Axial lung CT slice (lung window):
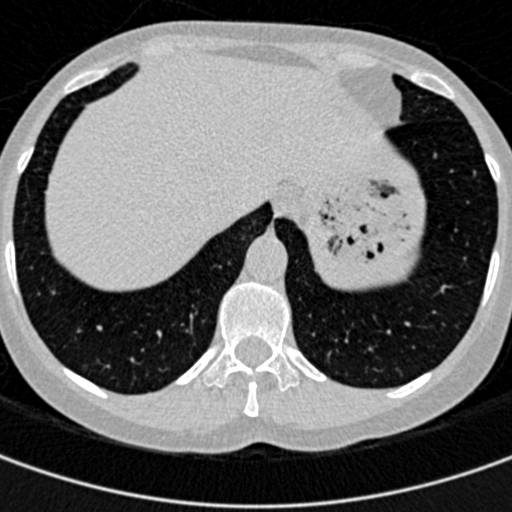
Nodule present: no